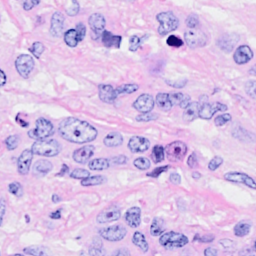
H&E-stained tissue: Breast